Interaction volume radius: 10 \u00c5
Interaction volume height: 25 \u00c5
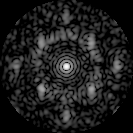
Disorder parameter: 0.6177